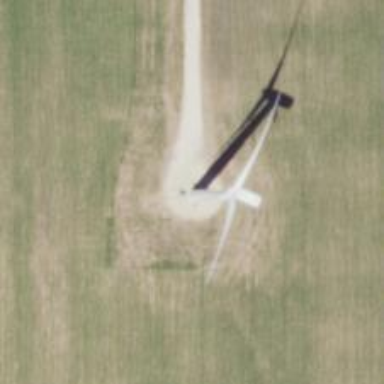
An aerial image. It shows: Wind generator using wind turbines of horizontal axis.